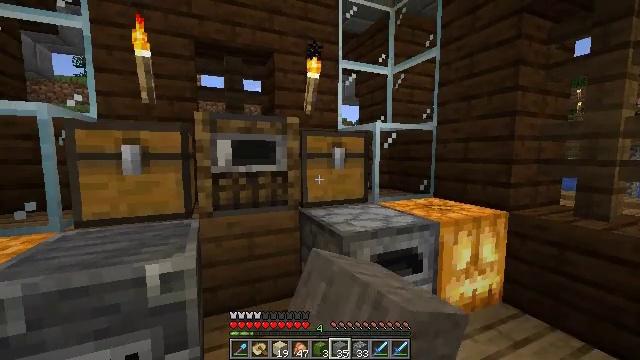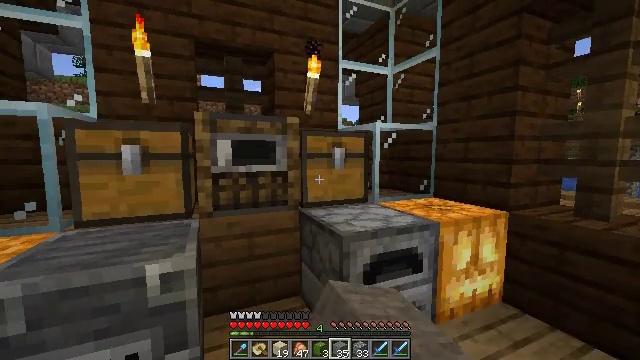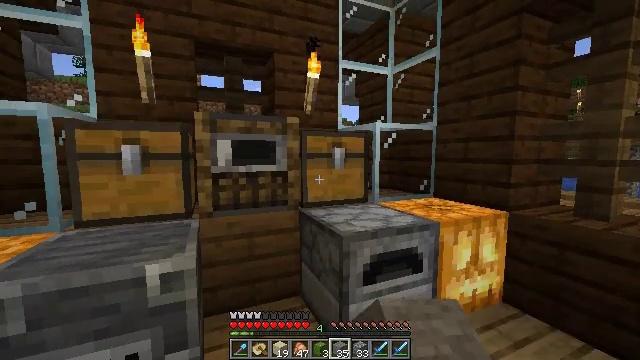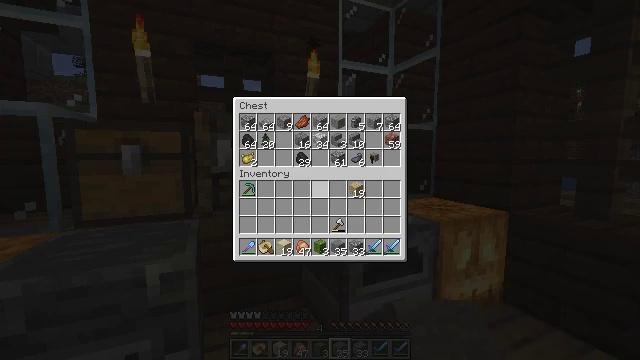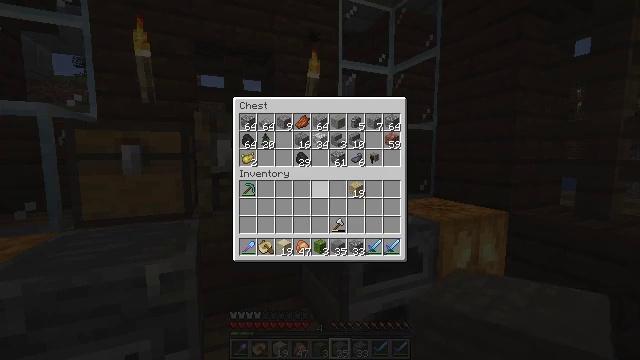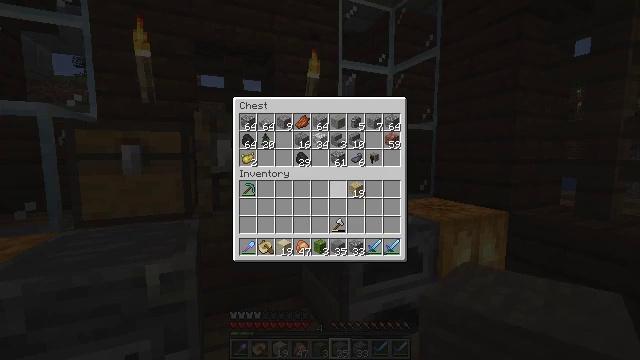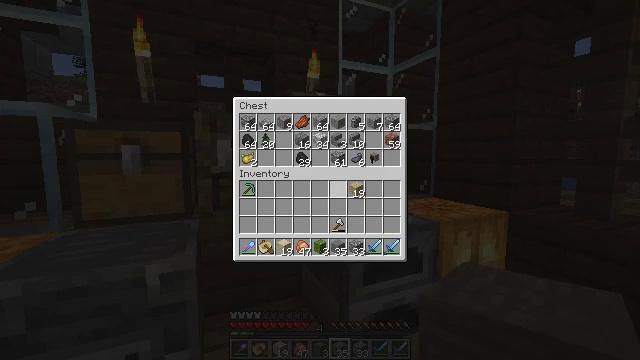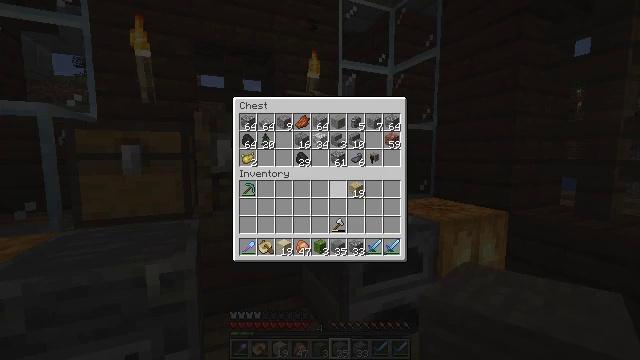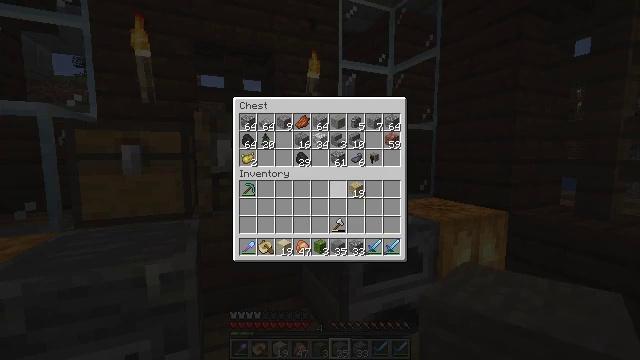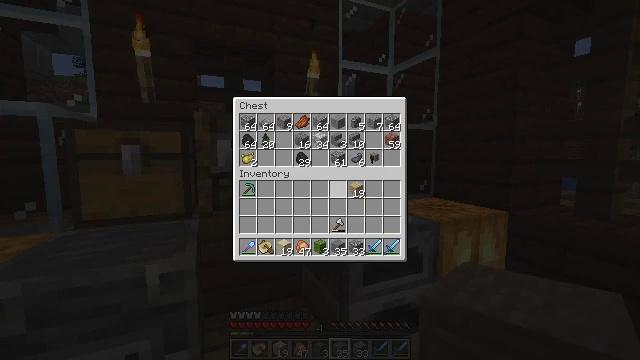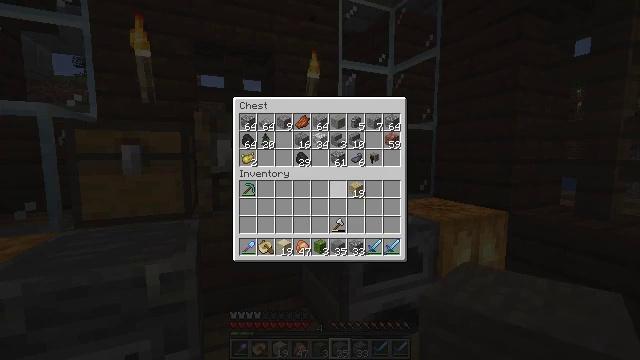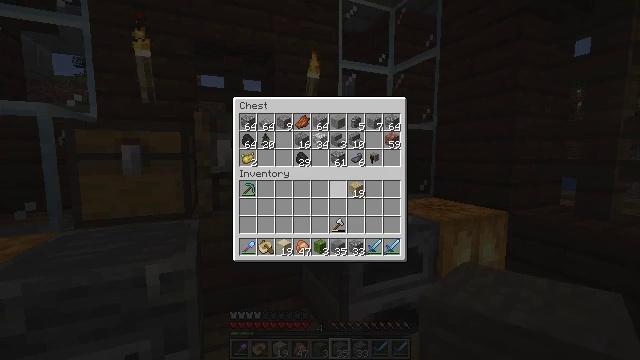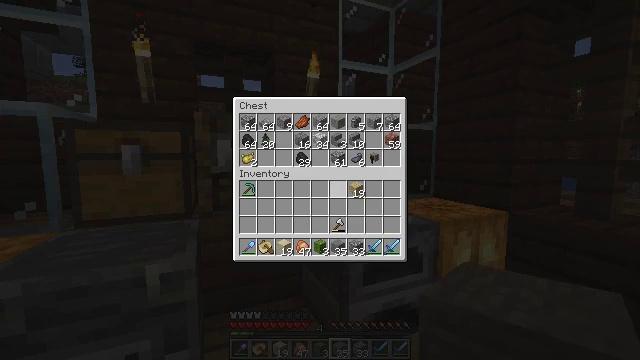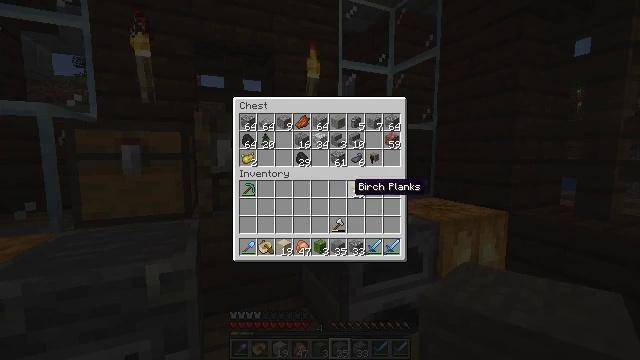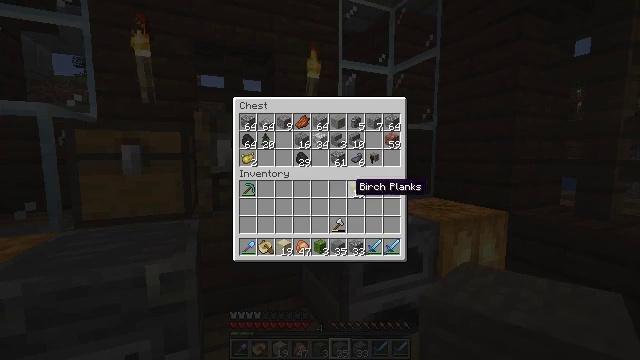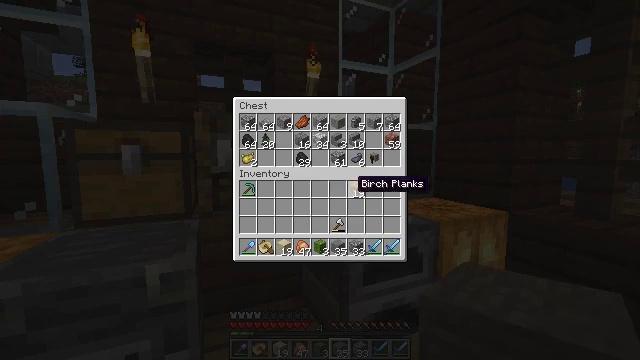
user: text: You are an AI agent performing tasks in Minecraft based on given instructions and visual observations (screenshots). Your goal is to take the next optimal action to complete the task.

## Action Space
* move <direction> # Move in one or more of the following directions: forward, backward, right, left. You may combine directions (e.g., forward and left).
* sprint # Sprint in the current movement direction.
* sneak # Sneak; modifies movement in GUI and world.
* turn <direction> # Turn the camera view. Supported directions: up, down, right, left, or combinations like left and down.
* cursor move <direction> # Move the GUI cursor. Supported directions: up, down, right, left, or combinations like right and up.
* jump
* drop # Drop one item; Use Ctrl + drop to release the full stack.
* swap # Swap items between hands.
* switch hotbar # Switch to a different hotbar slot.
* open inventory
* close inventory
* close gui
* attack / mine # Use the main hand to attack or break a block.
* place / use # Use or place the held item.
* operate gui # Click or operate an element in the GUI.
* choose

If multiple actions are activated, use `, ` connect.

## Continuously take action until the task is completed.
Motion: motion action
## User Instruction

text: Harvest sweet berries by mining the bush.
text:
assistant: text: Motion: no_op
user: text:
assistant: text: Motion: no_op
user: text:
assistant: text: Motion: no_op
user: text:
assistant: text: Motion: no_op
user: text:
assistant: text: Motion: cursor move right
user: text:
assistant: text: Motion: cursor move right and down
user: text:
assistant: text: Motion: no_op
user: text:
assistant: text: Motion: no_op
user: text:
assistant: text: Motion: no_op
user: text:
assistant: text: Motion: no_op
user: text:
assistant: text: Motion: no_op
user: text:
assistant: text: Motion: no_op
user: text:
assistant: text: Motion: no_op
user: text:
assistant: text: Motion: no_op
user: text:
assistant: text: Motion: no_op
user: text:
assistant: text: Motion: no_op
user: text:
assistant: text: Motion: no_op
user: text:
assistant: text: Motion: turn right
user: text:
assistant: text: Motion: turn right
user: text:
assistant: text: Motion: turn right and up
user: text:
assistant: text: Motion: turn right and up
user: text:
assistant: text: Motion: turn right and up
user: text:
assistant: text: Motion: turn right and up
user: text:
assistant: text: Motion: turn right and up
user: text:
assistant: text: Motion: no_op
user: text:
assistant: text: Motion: no_op
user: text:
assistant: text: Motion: turn up
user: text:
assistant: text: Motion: turn right and up
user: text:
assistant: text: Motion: turn right
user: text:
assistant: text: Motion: turn right